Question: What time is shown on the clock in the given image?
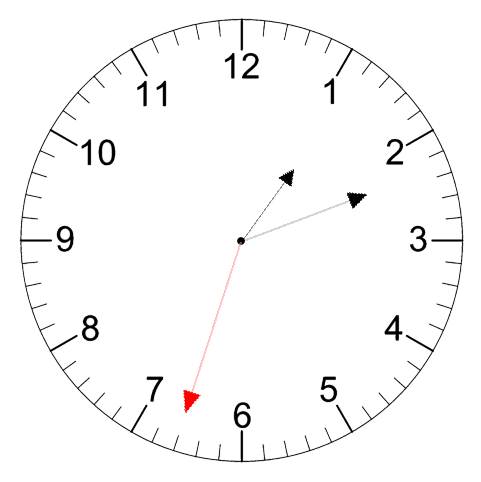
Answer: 01:11:33